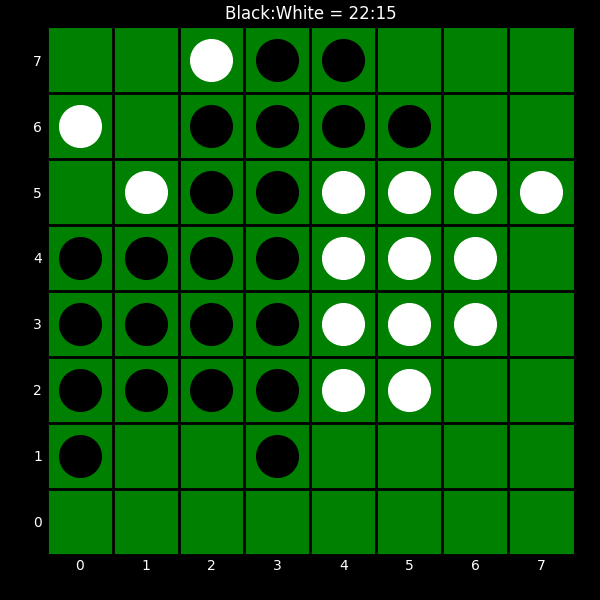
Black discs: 22
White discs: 15